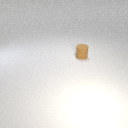
small brown rubber cylinder